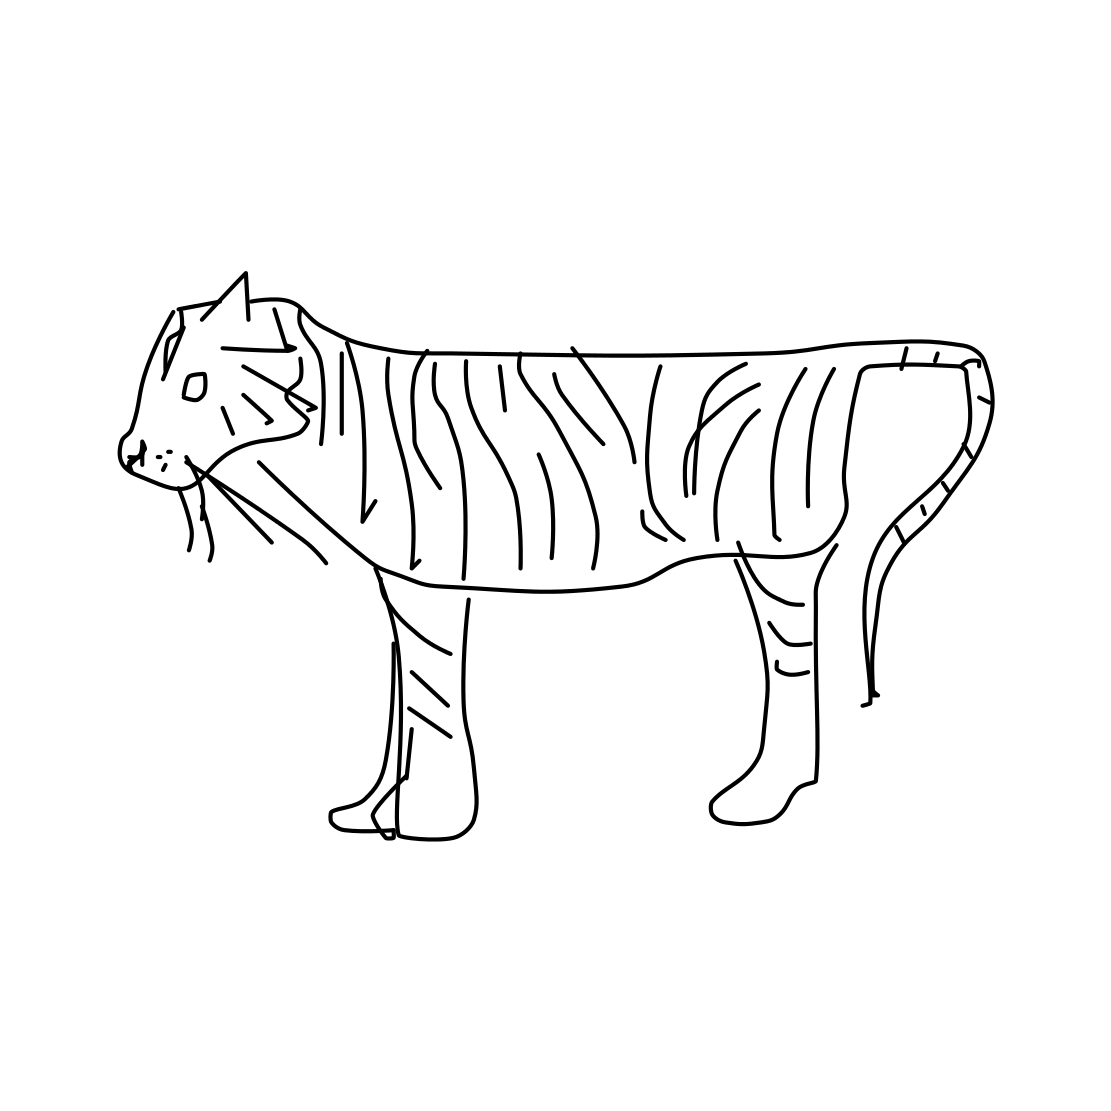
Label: tiger